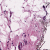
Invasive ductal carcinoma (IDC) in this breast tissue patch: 0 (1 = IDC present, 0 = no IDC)